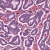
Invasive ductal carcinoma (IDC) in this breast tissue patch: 1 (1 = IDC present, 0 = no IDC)